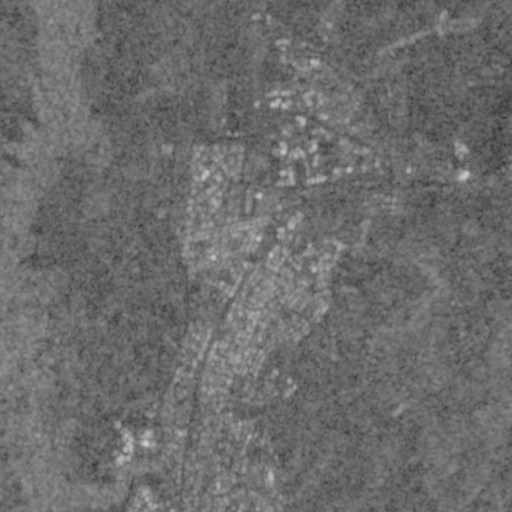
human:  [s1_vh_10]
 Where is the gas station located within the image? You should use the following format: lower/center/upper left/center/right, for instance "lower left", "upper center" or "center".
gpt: The gas station is located in the center right of the image.
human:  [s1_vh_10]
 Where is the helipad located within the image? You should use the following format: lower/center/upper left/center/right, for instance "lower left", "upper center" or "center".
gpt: The helipad is located in the lower left of the image.
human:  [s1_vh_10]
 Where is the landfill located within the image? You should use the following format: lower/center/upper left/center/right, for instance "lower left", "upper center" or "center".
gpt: The landfill is located in the upper right of the image.
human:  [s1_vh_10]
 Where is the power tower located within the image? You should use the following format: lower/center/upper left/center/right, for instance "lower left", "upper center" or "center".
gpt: The power tower is located in the lower right of the image.
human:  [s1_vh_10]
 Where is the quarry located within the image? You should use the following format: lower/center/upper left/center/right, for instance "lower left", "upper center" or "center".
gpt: The quarry is located in the right of the image.
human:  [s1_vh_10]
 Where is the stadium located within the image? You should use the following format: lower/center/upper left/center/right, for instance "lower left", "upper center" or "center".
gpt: The stadium is located in the upper center of the image.
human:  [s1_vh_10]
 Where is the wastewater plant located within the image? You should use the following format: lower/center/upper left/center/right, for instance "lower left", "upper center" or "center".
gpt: The wastewater plant is located in the center left of the image.
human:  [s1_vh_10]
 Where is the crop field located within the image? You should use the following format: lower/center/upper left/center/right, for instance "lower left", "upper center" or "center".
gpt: There is no crop field in the image.

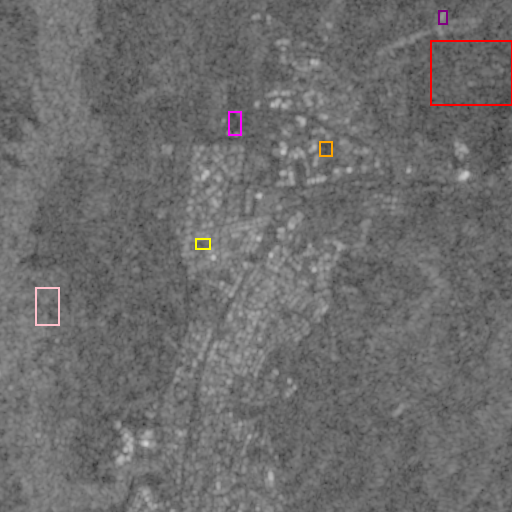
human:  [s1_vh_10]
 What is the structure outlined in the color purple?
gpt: The structure outlined in purple is a landfill.
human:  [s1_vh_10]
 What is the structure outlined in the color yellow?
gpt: The structure outlined in yellow is a park.
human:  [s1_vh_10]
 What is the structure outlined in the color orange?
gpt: The structure outlined in orange is a parking lot.
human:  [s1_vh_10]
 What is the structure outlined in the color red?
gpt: The structure outlined in red is a quarry.
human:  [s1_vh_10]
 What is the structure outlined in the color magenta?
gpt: The structure outlined in magenta is a stadium.
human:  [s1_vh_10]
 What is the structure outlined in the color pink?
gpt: The structure outlined in pink is a wastewater plant.
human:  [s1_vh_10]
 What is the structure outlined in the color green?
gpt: There is no green outline.